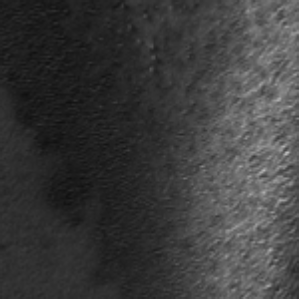
Label: frost